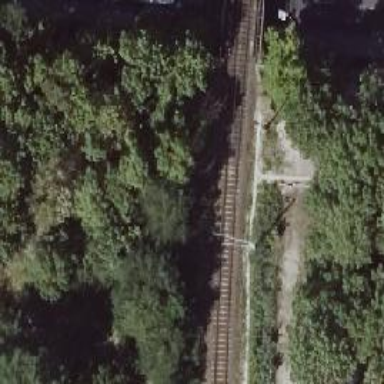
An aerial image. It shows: Railway milestone.